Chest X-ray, PA view. Patient: 57 years old, sex F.
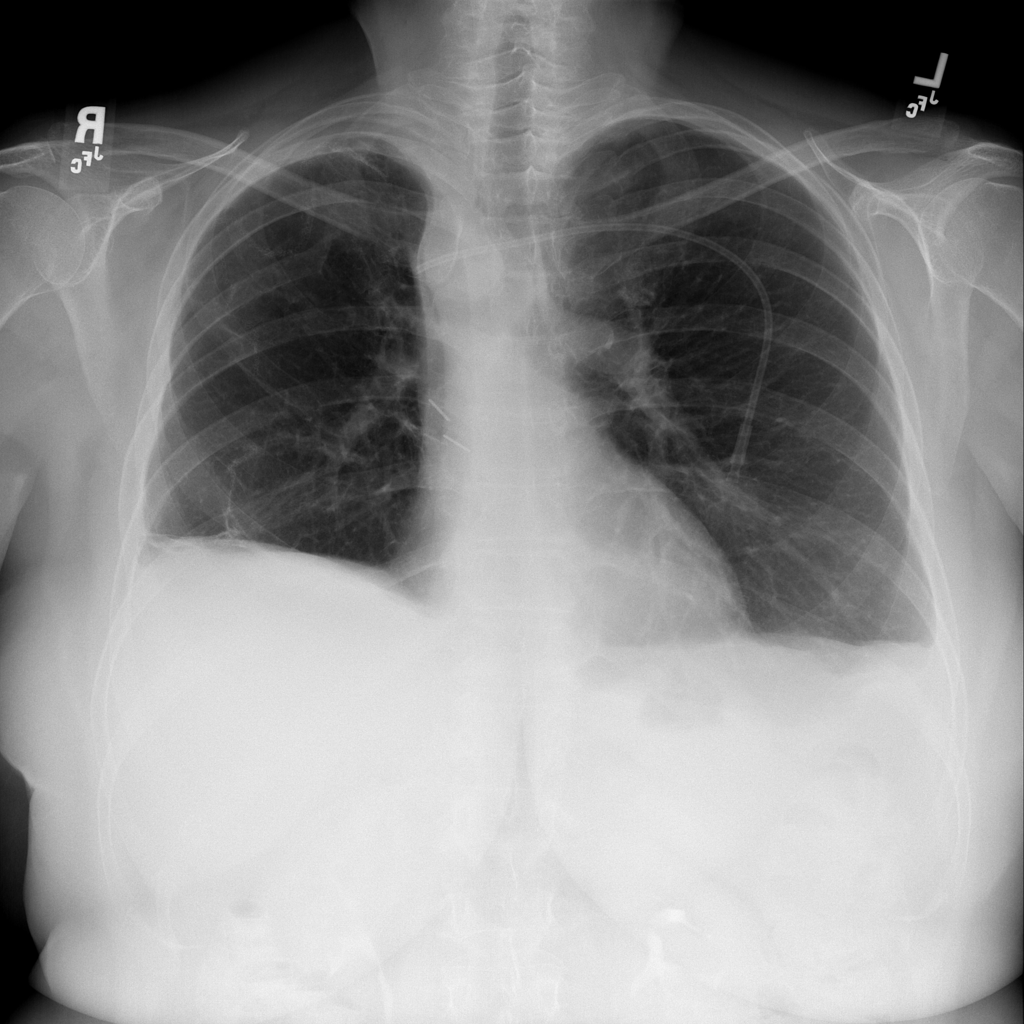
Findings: Effusion